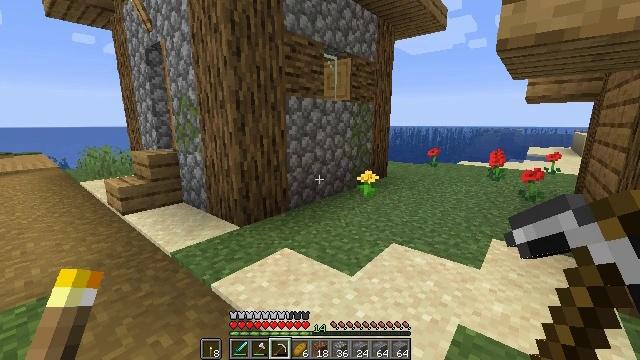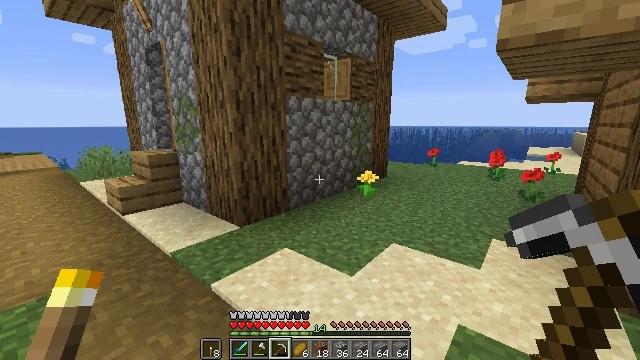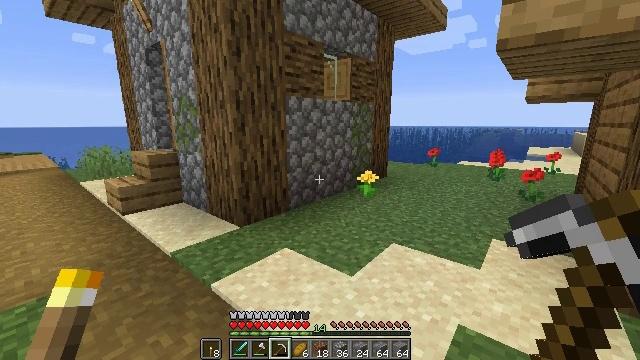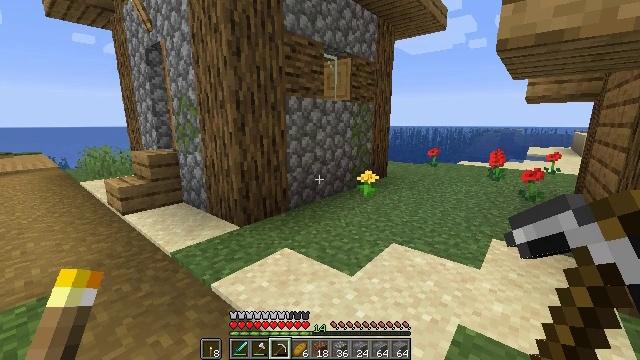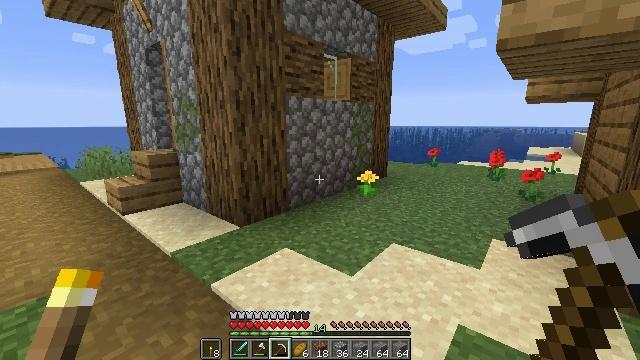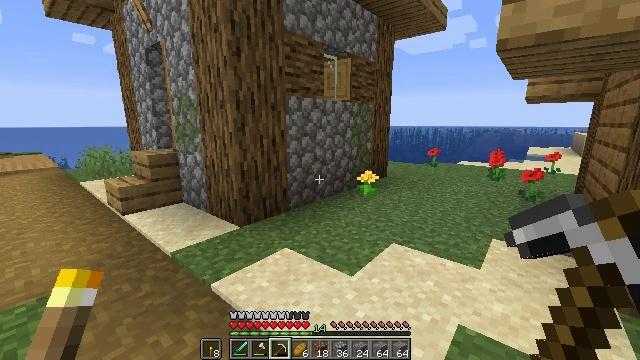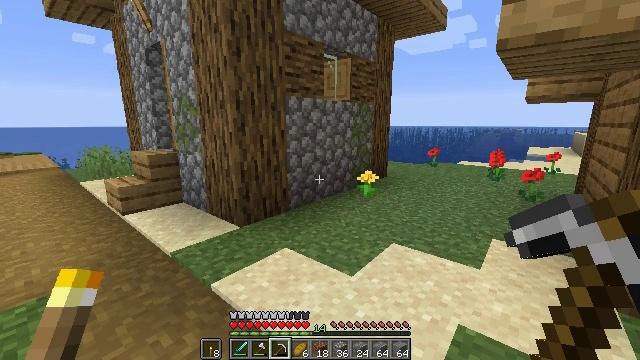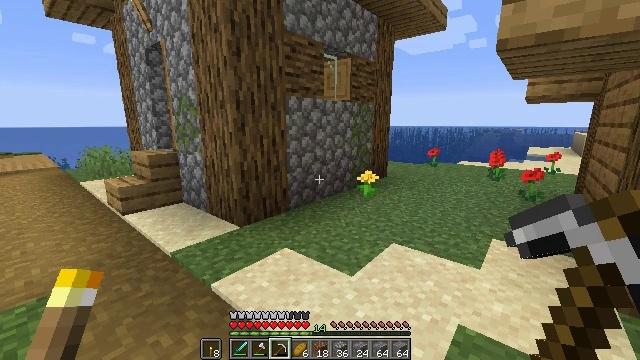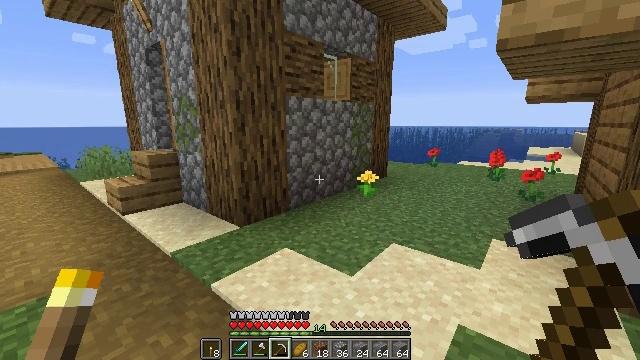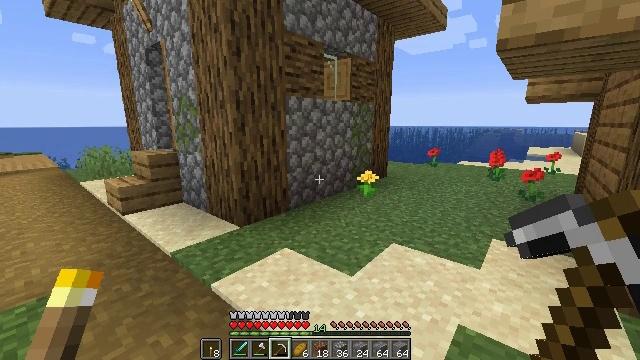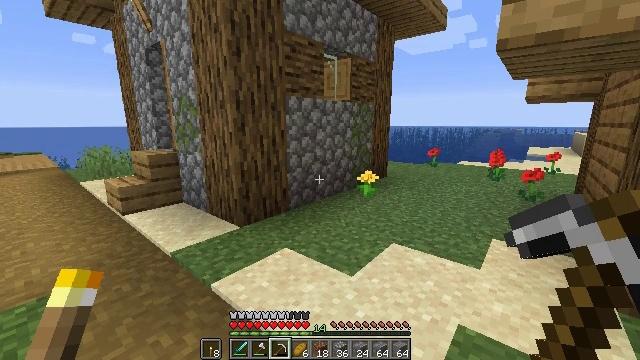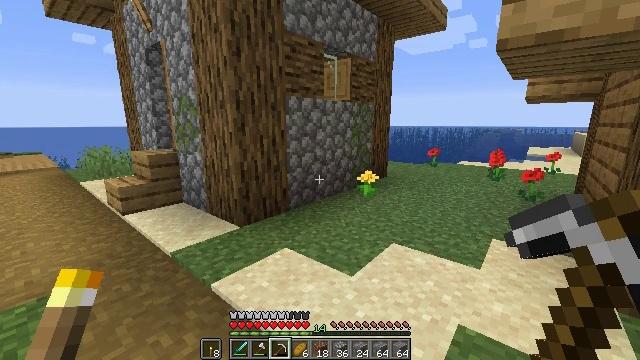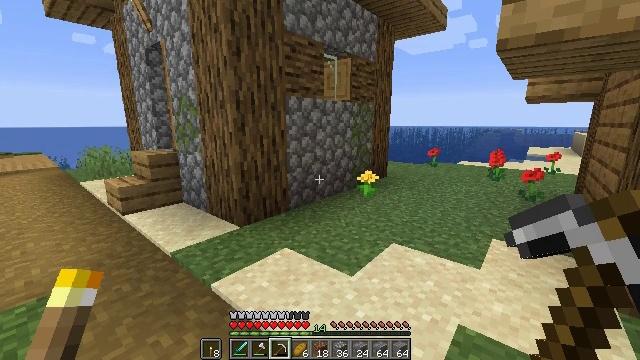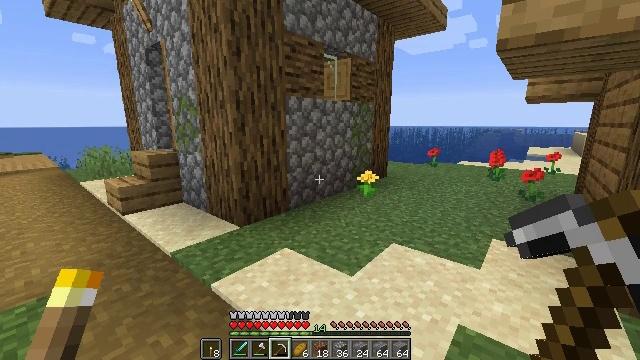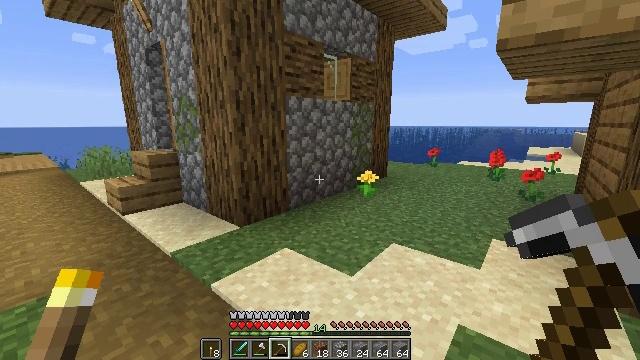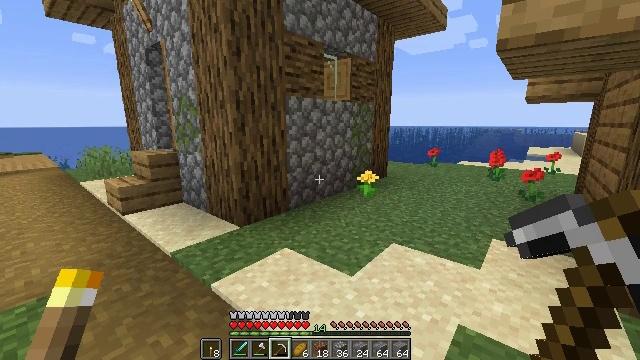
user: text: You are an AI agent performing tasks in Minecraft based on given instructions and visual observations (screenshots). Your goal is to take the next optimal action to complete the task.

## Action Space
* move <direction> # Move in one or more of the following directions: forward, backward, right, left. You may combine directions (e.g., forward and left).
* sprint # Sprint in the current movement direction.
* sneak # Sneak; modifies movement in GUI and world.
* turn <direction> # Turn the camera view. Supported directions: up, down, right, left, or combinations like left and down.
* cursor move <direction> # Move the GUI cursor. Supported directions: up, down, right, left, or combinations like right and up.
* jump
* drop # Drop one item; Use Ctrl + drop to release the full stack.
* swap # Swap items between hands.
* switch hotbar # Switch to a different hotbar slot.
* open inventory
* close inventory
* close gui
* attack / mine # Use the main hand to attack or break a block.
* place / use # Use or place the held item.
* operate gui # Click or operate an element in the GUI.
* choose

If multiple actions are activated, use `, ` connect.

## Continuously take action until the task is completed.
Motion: motion action
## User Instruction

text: Collect oak stairs from a structure.
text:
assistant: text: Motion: no_op
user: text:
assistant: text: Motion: no_op
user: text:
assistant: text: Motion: no_op
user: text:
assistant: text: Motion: no_op
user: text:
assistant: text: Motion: no_op
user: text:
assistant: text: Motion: no_op
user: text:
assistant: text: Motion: no_op
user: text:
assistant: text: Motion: no_op
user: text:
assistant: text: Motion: no_op
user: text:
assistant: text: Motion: no_op
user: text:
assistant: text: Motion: no_op
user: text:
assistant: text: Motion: no_op
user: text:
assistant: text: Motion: no_op
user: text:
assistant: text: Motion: no_op
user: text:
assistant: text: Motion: no_op
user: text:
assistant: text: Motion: no_op
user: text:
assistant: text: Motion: no_op
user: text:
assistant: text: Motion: no_op
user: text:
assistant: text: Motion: no_op
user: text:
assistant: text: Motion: no_op
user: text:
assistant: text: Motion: no_op
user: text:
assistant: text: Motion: no_op
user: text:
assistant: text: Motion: no_op
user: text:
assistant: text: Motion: no_op
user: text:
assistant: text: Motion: no_op
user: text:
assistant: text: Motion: no_op
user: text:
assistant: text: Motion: no_op
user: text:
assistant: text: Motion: no_op
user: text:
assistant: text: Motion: no_op
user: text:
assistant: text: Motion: no_op